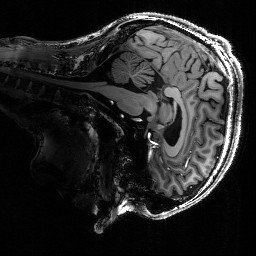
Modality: T1w
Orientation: sagittal
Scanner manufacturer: siemens
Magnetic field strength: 6.98 T
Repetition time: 2.28 s
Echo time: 0.00258 s